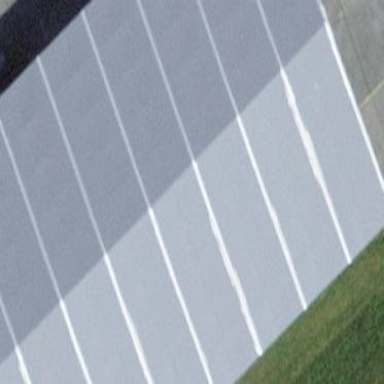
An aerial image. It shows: Grey hangar.